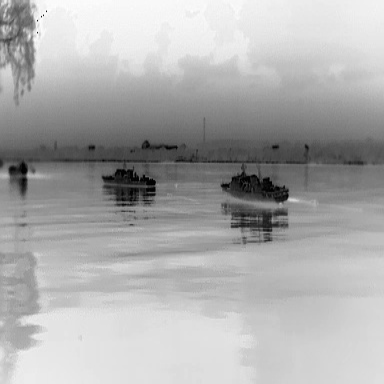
There are three objects shown in the infrared image, including two warships, and a liner.